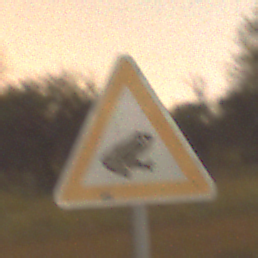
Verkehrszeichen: AmphibienwanderungLinks
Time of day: Night
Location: Outdoor (Nature)
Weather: Clear
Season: NotSpecified
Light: Natural